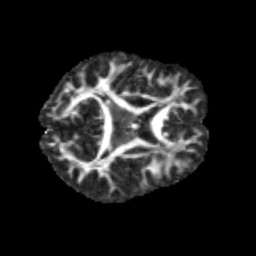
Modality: FA
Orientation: axial
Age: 11
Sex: male
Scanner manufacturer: siemens
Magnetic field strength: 3 T
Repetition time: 3.8 s
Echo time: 0.07 s